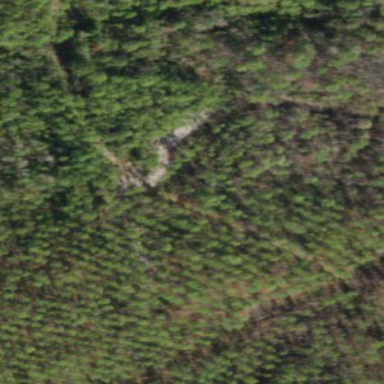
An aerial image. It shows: Forest dominated by needle-leaved trees.